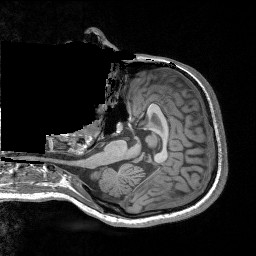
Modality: T1w
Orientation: axial